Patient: sex F, age 78
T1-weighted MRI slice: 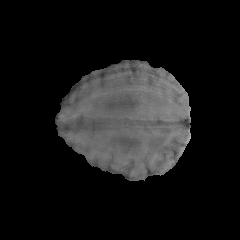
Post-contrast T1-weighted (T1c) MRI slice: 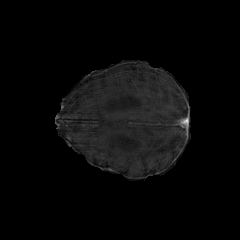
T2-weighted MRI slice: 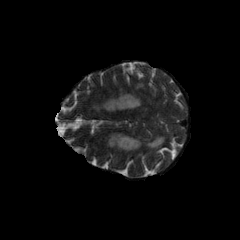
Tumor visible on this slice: no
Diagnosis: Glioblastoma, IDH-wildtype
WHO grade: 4